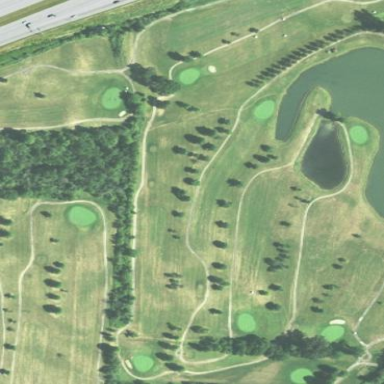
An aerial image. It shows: Golf course.